Brain MRI, t2w sequence, axial 2D slice.
Patient: age 28, sex M, weight 78 kg, height 1.78 m
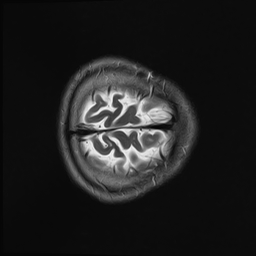